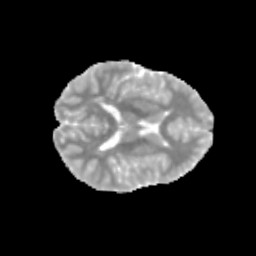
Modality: MD
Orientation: axial
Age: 13
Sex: male
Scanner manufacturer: siemens
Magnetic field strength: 3 T
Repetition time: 3.8 s
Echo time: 0.07 s